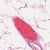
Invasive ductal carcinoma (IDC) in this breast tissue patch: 0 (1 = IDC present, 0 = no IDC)